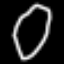
Label: diamond